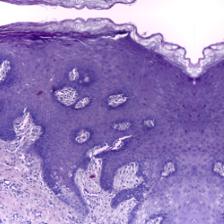
Diagnosis: Normal